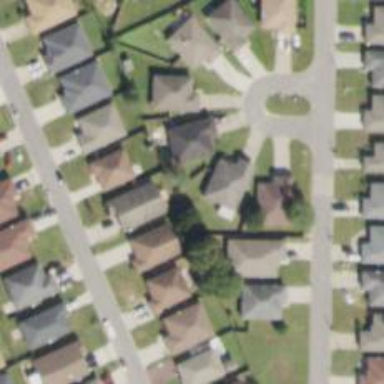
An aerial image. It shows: Single-family residential area.